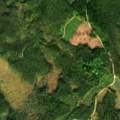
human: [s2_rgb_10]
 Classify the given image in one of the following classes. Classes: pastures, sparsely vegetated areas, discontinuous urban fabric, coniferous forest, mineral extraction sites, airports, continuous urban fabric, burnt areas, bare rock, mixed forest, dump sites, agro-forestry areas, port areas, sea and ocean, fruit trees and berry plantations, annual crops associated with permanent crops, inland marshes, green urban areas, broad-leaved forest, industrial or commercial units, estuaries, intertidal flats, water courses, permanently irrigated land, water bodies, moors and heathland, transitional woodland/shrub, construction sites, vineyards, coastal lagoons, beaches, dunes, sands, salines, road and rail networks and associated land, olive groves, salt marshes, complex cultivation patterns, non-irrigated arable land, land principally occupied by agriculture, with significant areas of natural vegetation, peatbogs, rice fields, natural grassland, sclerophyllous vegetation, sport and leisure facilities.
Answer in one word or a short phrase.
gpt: coniferous forest, transitional woodland/shrub